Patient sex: F
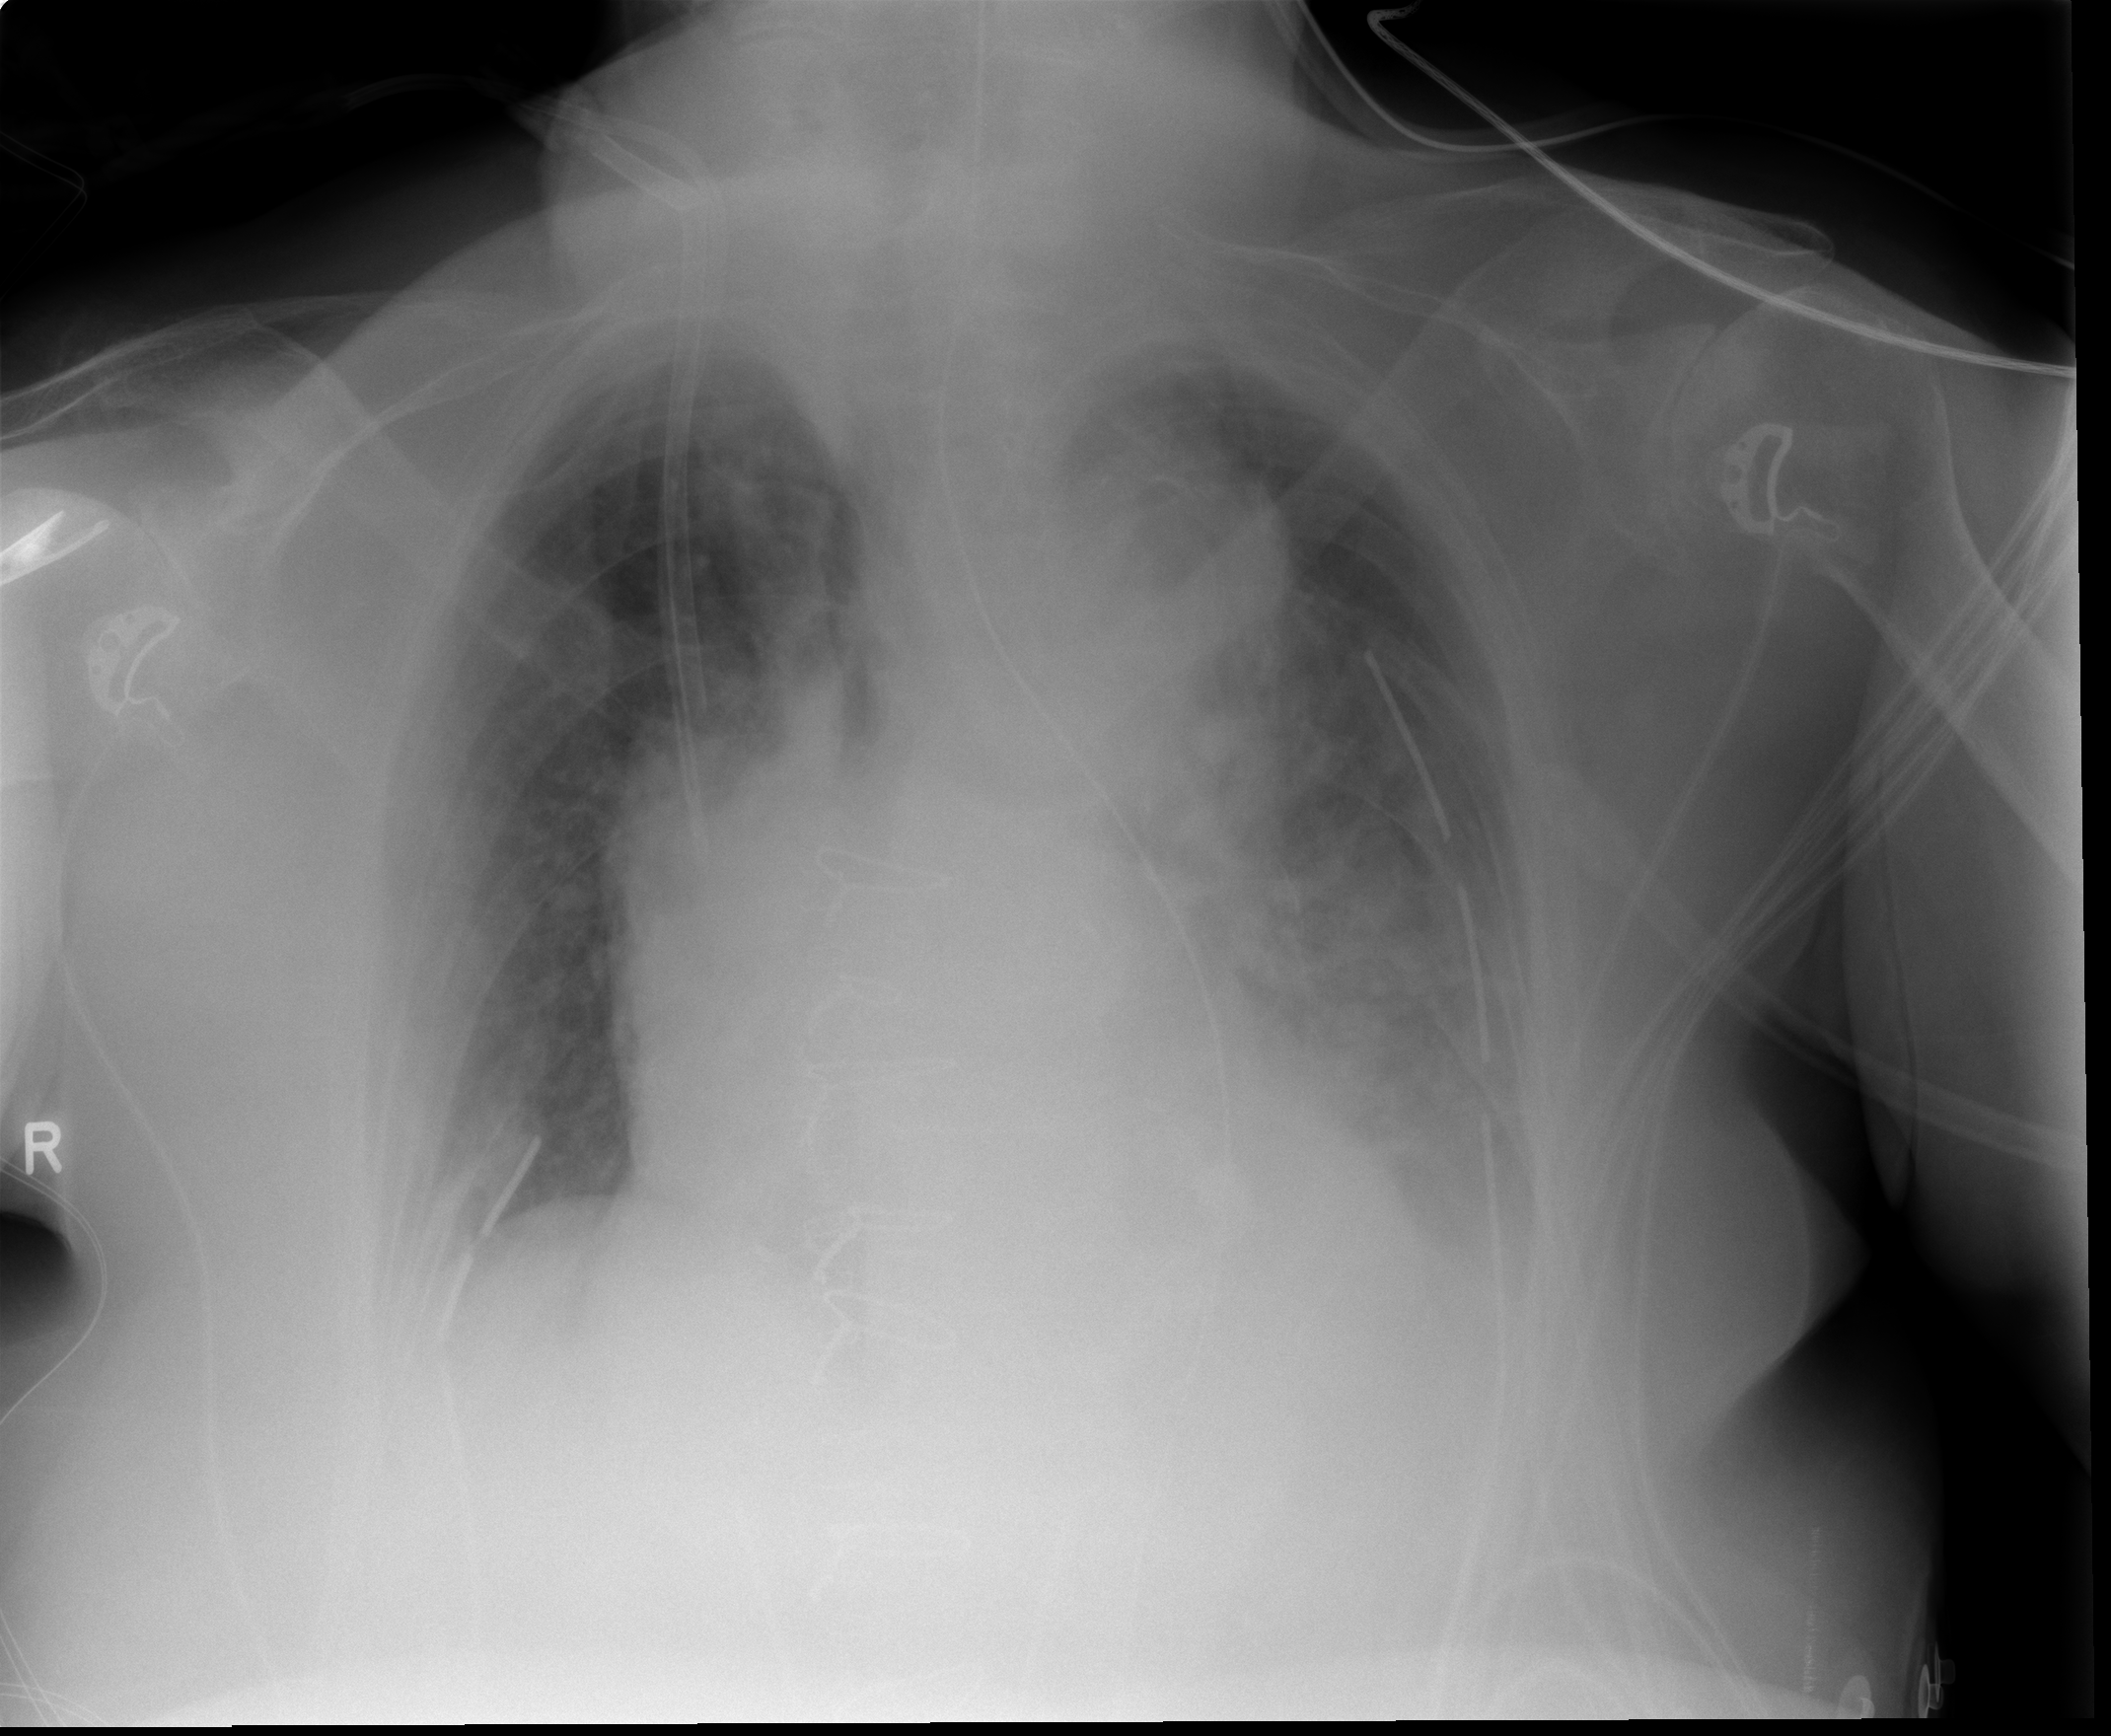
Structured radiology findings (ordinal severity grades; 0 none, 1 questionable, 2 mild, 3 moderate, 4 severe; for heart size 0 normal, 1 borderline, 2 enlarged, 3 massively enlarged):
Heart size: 1
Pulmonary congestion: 2
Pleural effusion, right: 2
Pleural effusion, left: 3
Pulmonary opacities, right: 0
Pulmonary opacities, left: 2
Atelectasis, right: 2
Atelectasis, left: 3